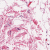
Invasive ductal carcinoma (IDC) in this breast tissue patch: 0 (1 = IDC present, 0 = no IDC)